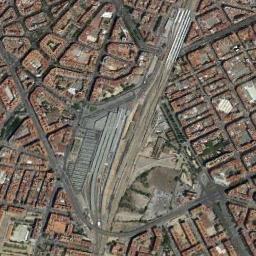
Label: railway_station